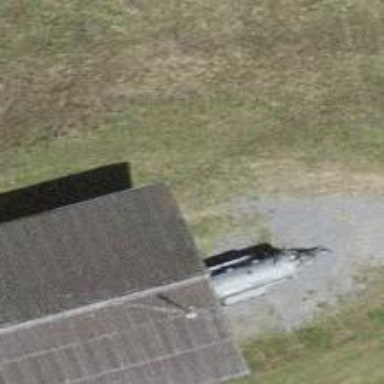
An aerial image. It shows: Rural barn.